Aerial crown-view tile of a tropical tree (Barro Colorado Island, Panama), acquired 20250414:
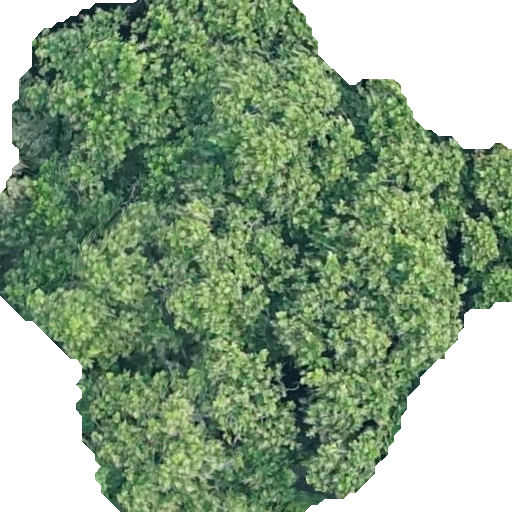
Species: Anacardium excelsum
GBIF accepted scientific name: Anacardium excelsum
Crown area: 323.985 m²